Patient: sex M, age 66
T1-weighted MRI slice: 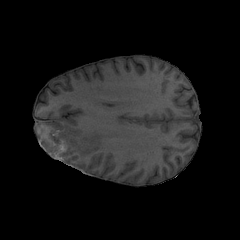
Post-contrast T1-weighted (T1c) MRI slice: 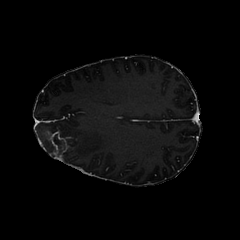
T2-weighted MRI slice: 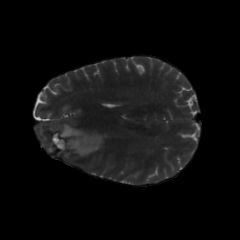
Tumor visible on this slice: yes
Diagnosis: Glioblastoma, IDH-wildtype
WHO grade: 4